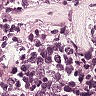
Metastatic tissue present: no